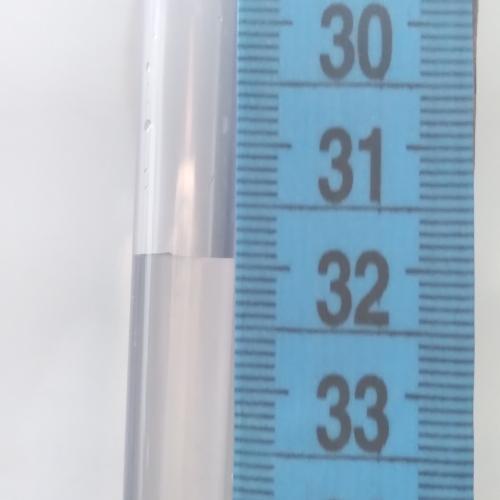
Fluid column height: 31.9 cm